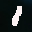
Label: 1